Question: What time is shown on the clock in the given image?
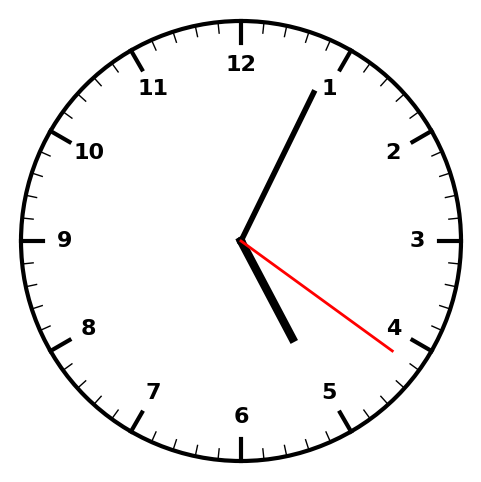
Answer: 05:04:21